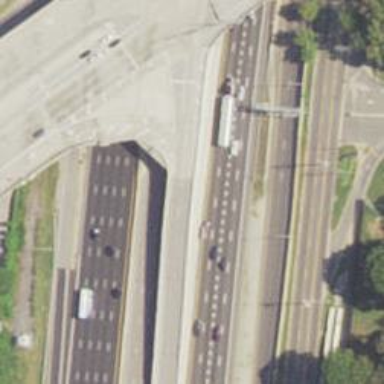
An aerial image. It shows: Asphalt motorway link.